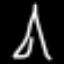
Label: The Eiffel Tower